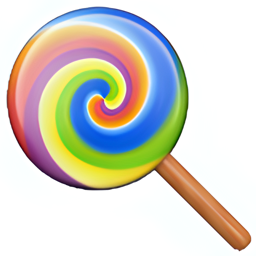
Name: lollipop
Emoji: 🍭
Group: Food & Drink
Sub-group: food-sweet